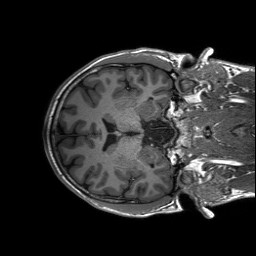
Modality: T1w
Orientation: axial